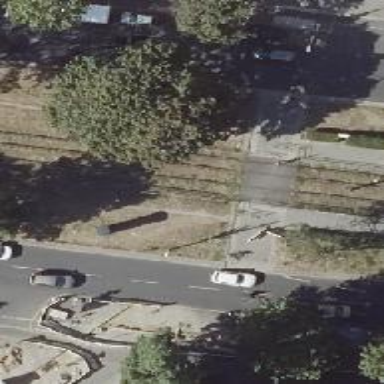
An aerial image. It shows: Footway that serves as traffic island.